Field crop: maize
Growth stage: 2
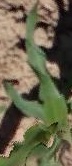
Species: maize